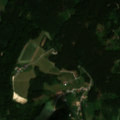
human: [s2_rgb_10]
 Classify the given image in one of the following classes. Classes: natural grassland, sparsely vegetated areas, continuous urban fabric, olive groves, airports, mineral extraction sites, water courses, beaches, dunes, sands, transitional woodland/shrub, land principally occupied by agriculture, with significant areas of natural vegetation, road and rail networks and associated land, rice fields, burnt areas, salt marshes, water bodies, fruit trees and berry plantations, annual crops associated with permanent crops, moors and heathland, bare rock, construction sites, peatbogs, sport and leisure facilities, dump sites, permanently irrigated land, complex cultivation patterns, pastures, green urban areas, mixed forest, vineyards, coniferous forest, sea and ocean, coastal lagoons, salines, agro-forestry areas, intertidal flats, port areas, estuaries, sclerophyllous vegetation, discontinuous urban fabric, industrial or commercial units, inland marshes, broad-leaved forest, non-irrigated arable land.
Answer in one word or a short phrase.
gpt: pastures, land principally occupied by agriculture, with significant areas of natural vegetation, coniferous forest, mixed forest